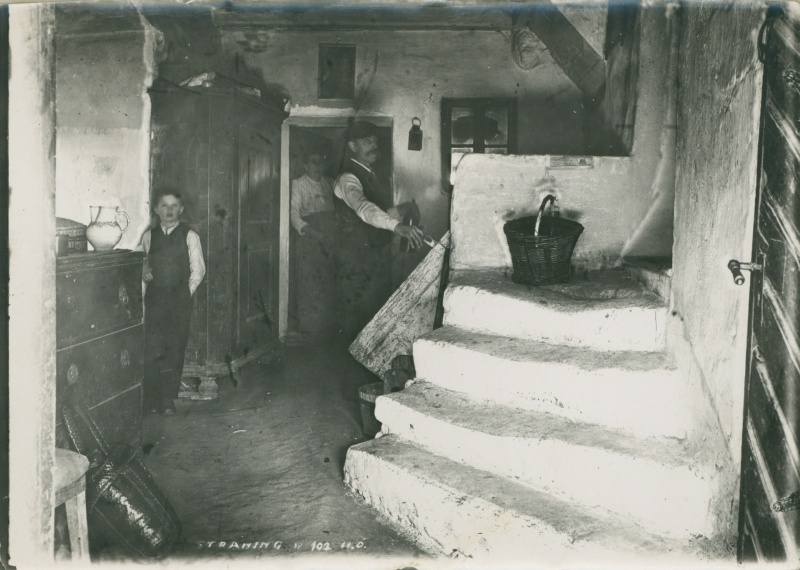
Institution: Österreichisches Museum für Volkskunde Wien
Schlagwörter: mann, weiß, menschen, fenster, frau, holz, lampe, männer, raum, schwarz, stuhl, tür, zimmer, haus, alkohol, alt, anzug, bart, hemd, mütze, schnurrbart, architektur, arme, stein, möbel, kalt, land, eltern, familie, kind, arbeit, bauern, ofen, kanne, krug, topf, kommode, schrank, klein, hocker, arbeiter, treppe, treppen, wohnung, korb, balken, stufen, junge, weste, bauer, foto, fotografie, keller, schwarz-weiss, tasche, kasten, türklinke, küche, kaputt, türgriff, bauernhaus, hierarchie, eimer, verstecken, armut, sohn, kessel, gebälk, haushalt, raum zimmer, wohnraum, heizen, streppe, augsburg, stiege, lauschen, wiß, kleiner junge, korp, lebensweise, 1900, patriarchat, hartes leben, körüerliche arbeit, mitelalter alt, reperieren, straming